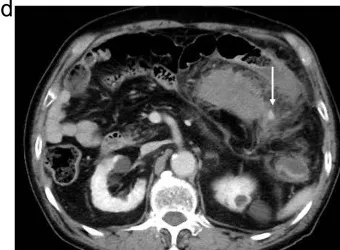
Abdominal contrast-enhanced computed tomography (CT) findings. . (d) Extravasation (white arrow) spread in the portal phase.
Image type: radiology (ct)